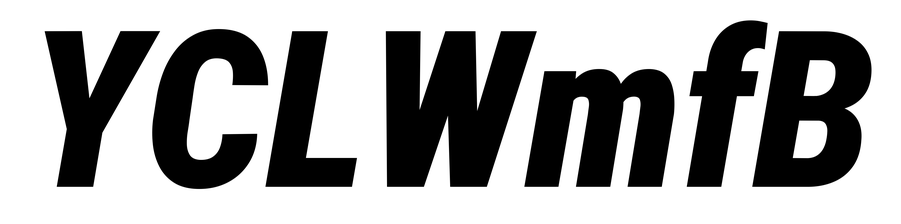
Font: Roboto-Italic_Condensed_Black_Italic